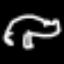
Label: frog